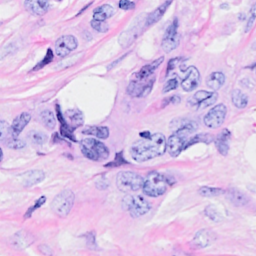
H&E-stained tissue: Breast